Interaction volume radius: 5 \u00c5
Interaction volume height: 15 \u00c5
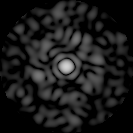
Disorder parameter: 0.8237